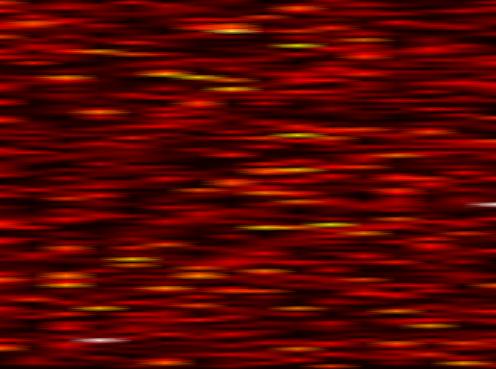
Label: FOFDM